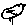
Label: bird